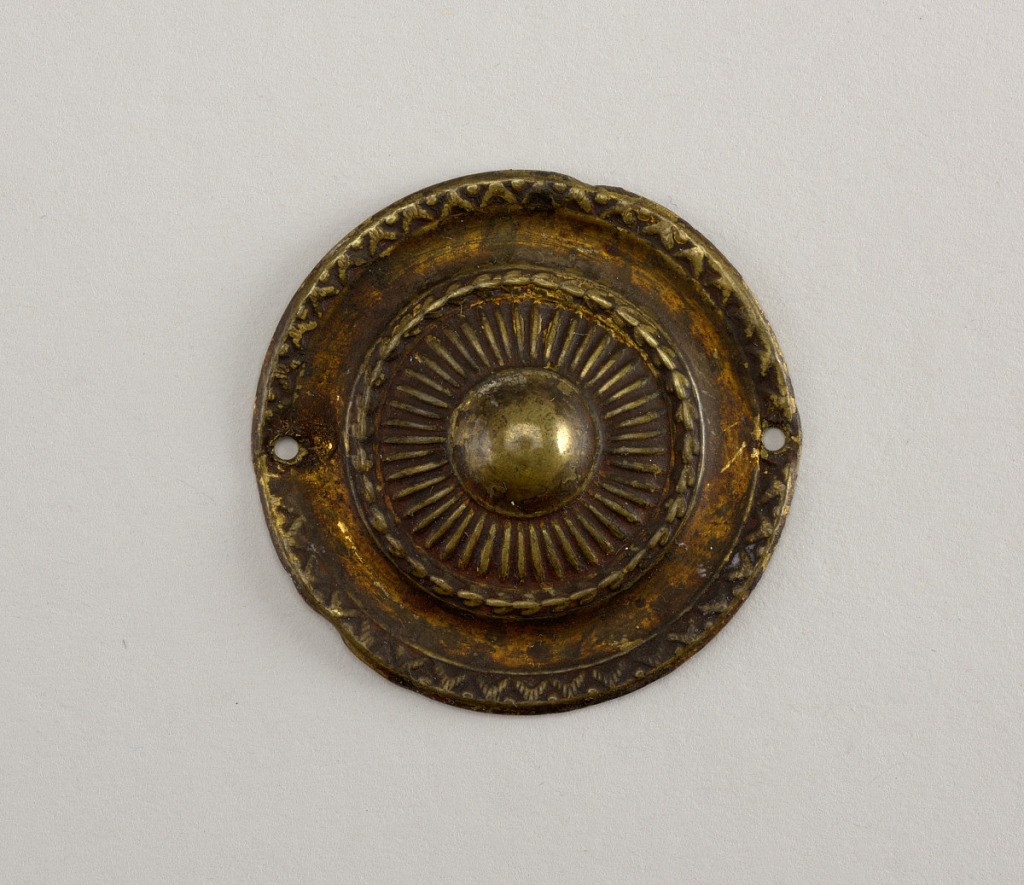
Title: Handle plate
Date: ca. 1800
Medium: Brass
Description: Circular. Repoussé decoration with raised boss at center.